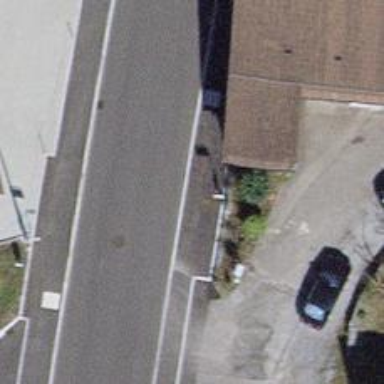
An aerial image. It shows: Bus stop with platform for public transport.